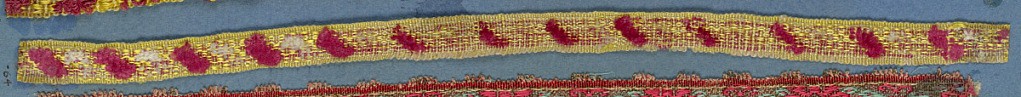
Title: Trimming
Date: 19th century
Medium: silk Technique: cut supplementary warp pile (velvet)
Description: Trimming fragment in a design of alternating red and white diagonal bands on a yellow ground.